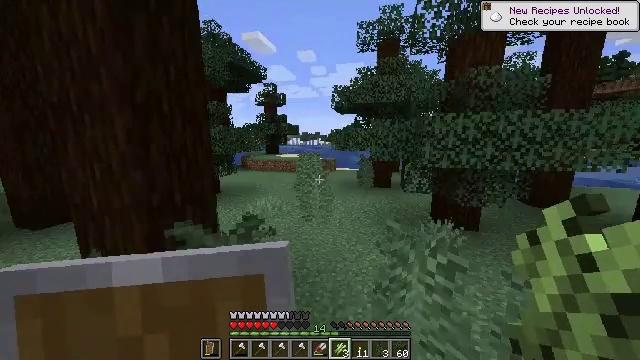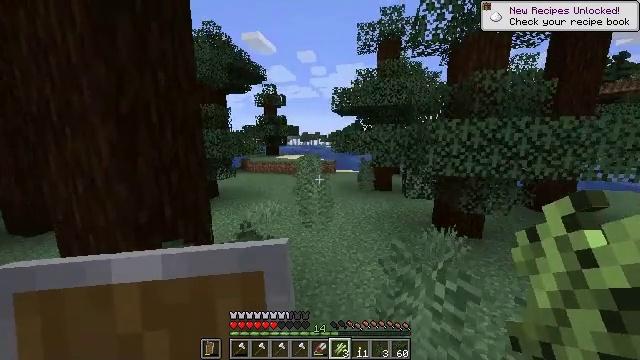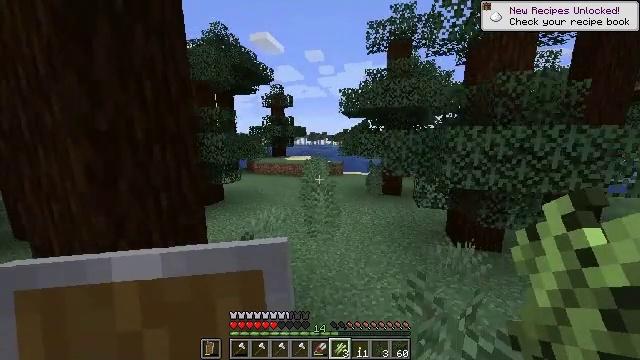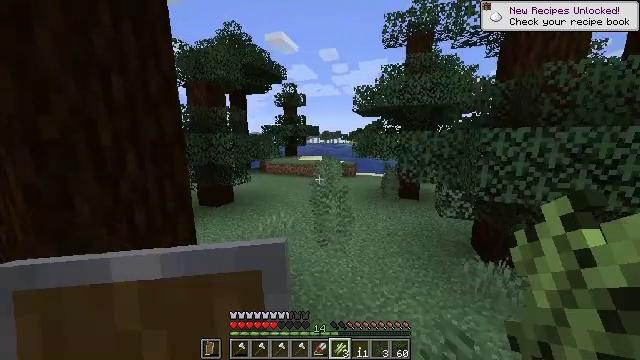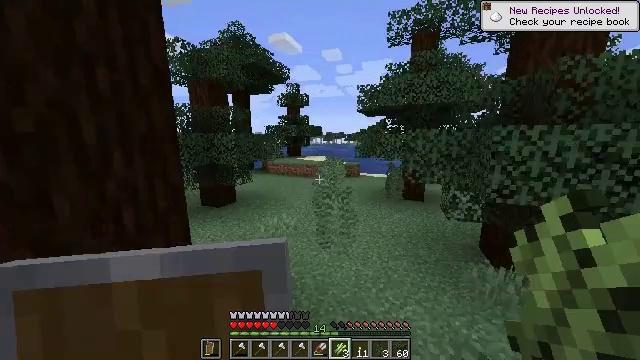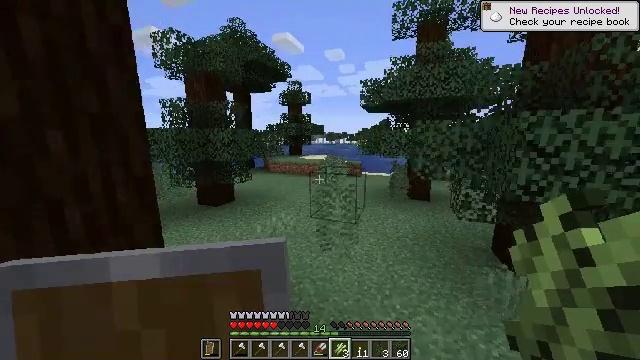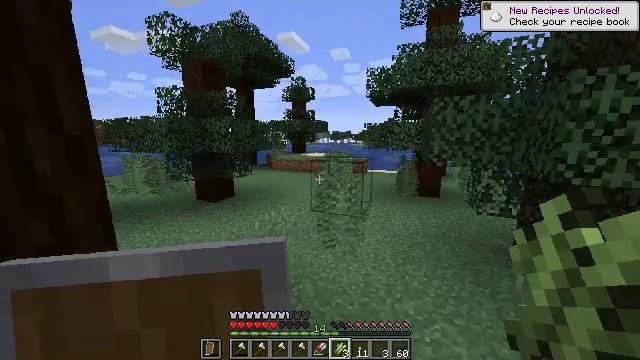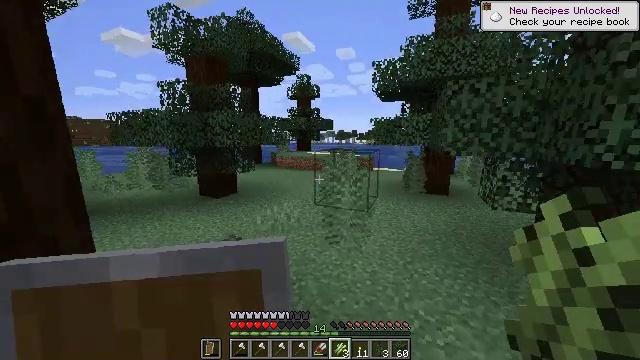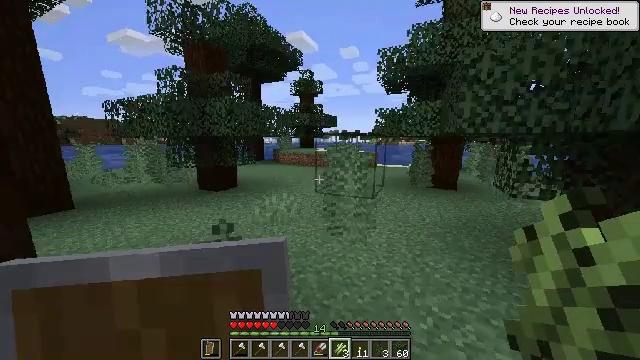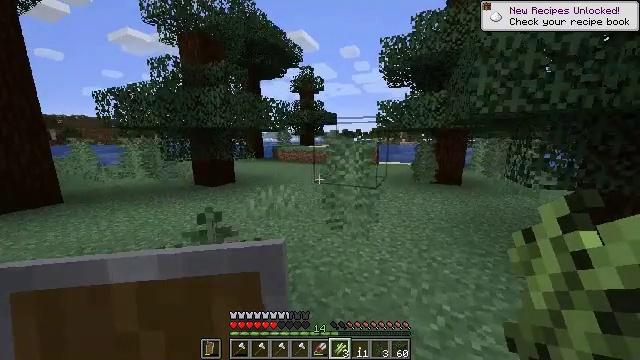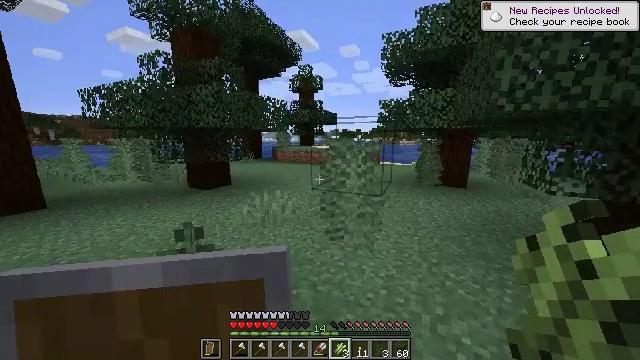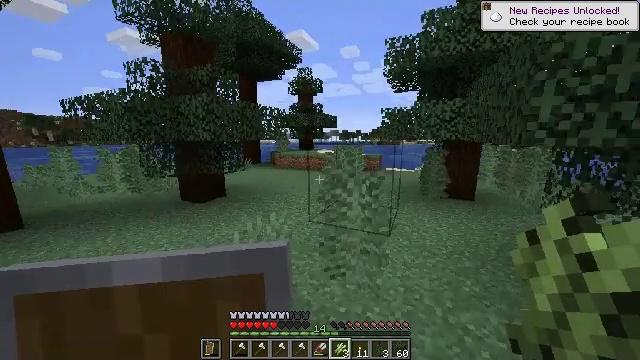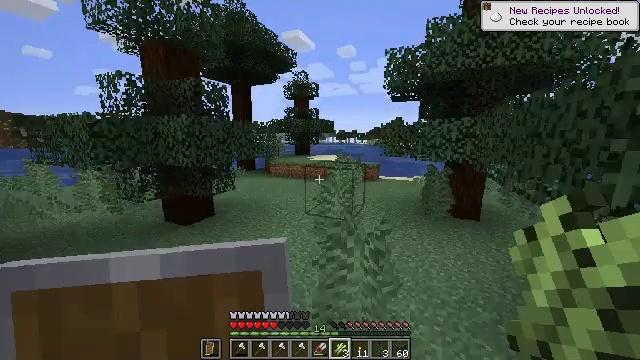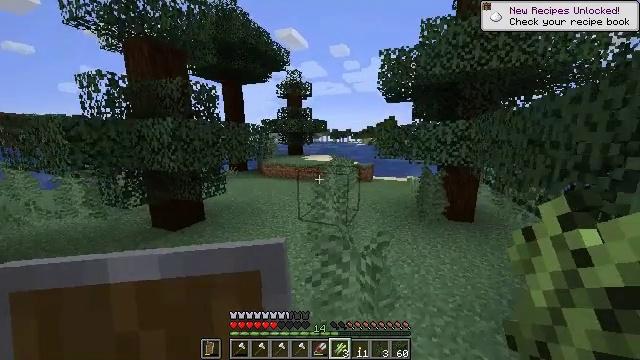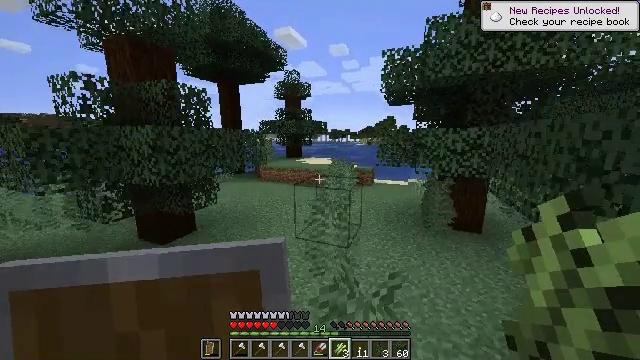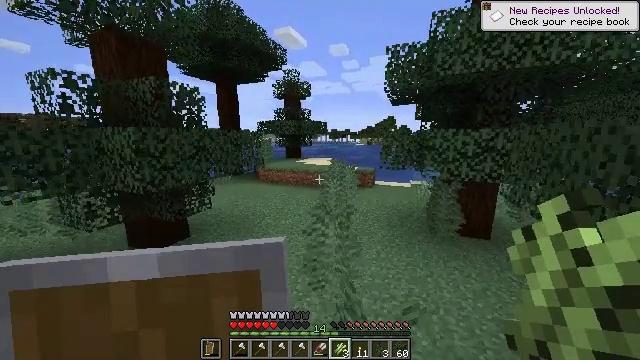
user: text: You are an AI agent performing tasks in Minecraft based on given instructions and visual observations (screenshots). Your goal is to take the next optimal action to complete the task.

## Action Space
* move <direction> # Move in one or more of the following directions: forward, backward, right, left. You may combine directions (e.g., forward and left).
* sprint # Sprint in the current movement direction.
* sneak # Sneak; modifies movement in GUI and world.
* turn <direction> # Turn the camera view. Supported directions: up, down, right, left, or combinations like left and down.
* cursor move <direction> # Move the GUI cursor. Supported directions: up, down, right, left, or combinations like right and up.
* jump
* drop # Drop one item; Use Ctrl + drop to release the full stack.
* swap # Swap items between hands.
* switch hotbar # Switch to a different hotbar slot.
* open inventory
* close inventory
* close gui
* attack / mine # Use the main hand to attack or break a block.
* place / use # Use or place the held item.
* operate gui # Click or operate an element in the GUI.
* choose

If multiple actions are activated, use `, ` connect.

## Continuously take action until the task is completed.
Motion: motion action
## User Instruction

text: Kill aquatic mobs.
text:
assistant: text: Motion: move forward, sprint, jump
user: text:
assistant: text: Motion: move forward, sprint, turn left, jump
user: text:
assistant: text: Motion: move forward, sprint, turn left, jump
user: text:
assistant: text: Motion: move forward, sprint, jump
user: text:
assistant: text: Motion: move forward, sprint, jump
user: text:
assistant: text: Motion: move forward, sprint, turn left, jump
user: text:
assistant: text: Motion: move forward, sprint, turn left, jump
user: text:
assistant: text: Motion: move forward, sprint, jump
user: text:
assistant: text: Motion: move forward, sprint, jump
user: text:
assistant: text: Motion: move forward, sprint, jump
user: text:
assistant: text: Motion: move forward, sprint, jump
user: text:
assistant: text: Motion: move forward, sprint, jump
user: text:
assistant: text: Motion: move forward, sprint, turn right, jump
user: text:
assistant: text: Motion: move forward, sprint, jump
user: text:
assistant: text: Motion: move forward, sprint, jump
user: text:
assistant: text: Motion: move forward, sprint, turn right, jump
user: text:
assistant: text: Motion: move forward, sprint, turn right, jump
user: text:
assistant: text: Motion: move forward, sprint, jump
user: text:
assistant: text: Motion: move forward, sprint, turn right, jump
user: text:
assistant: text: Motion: move forward, sprint, turn right, jump
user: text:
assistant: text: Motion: move forward, sprint, jump
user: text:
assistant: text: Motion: move forward, sprint, jump
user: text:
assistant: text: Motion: move forward, sprint, jump
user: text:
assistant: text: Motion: move forward, sprint, jump
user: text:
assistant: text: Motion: move forward, sprint, jump
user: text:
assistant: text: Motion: move forward, sprint, jump
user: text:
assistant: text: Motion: move forward, sprint, jump
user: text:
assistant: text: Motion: move forward, sprint, turn right and up, jump
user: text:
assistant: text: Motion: move forward, sprint, jump
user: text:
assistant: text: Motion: move forward, sprint, jump